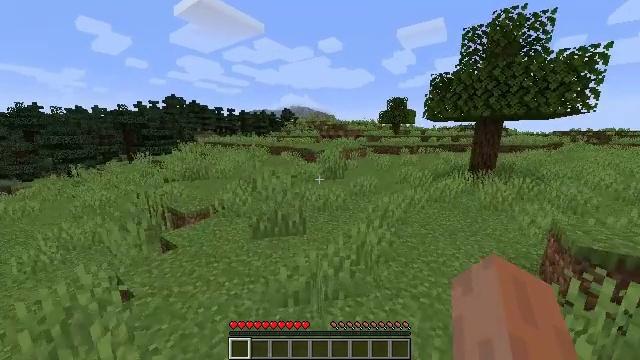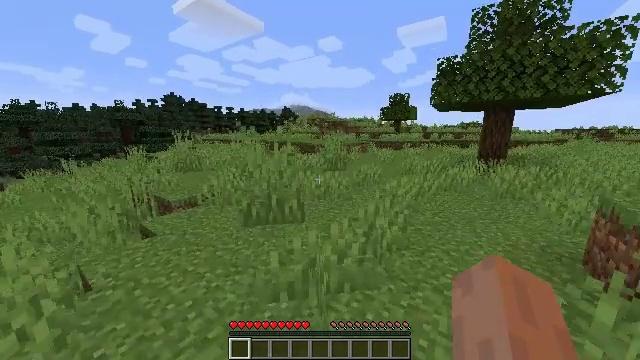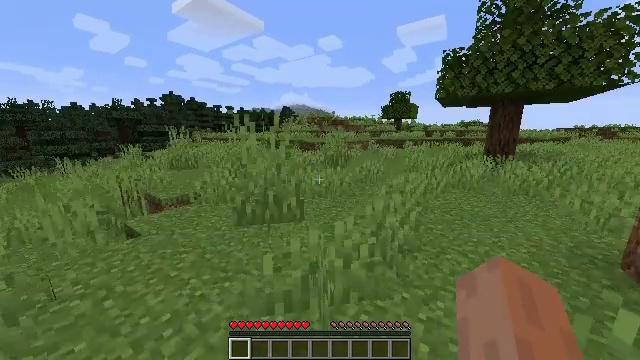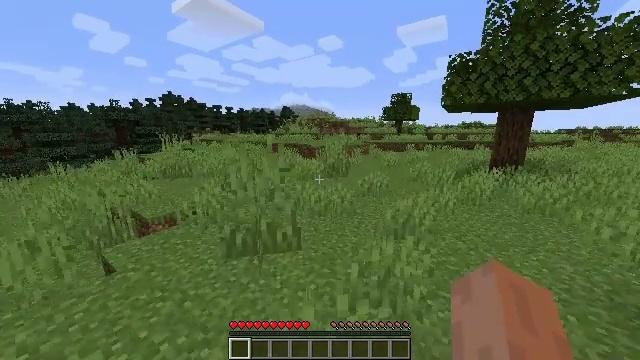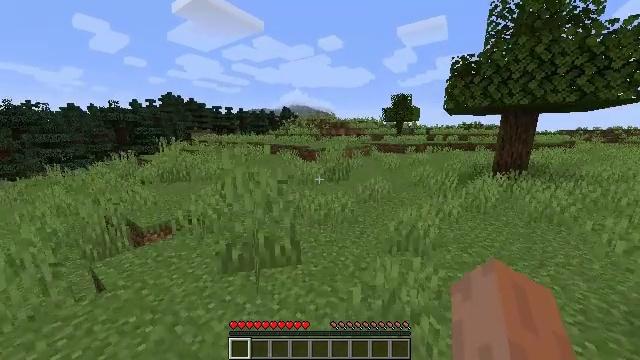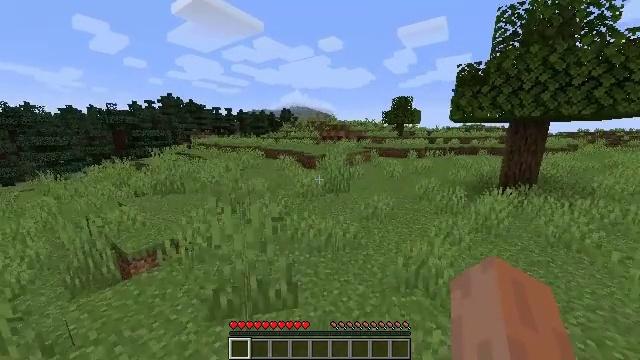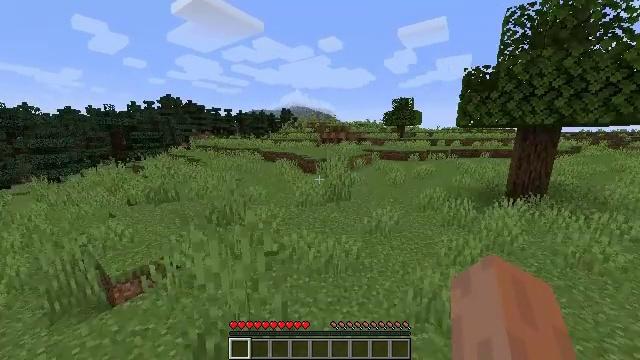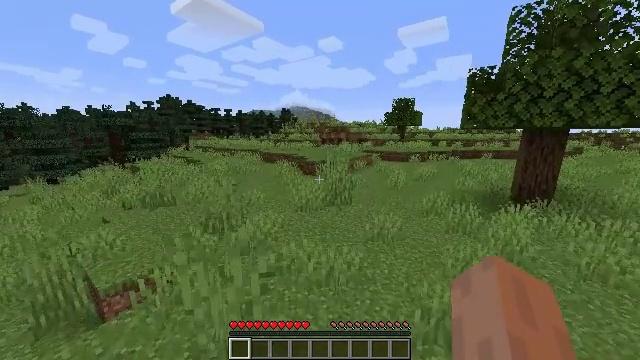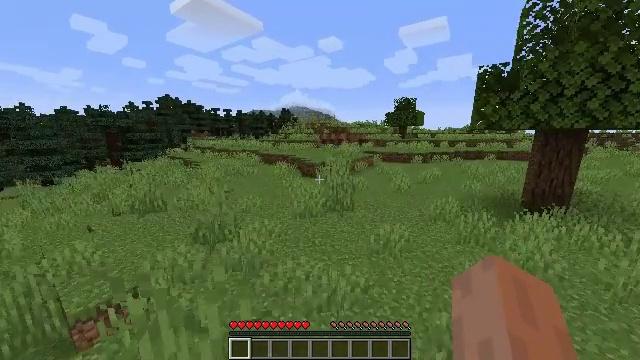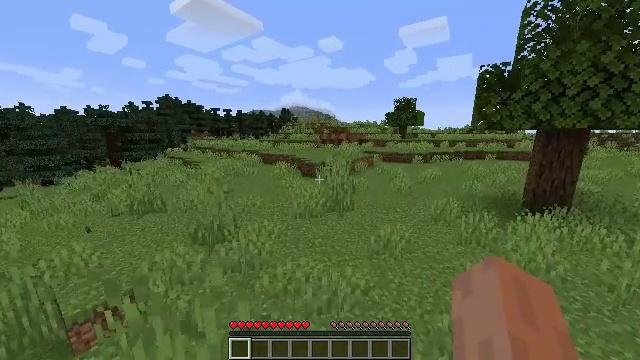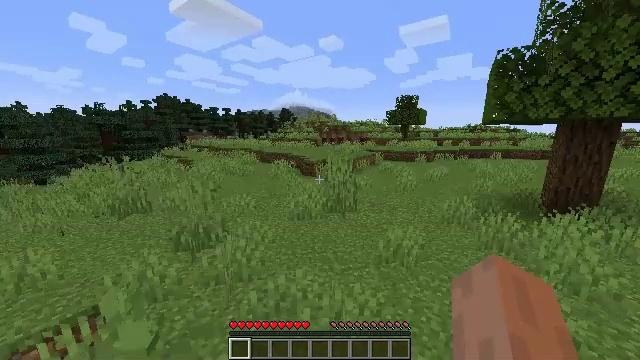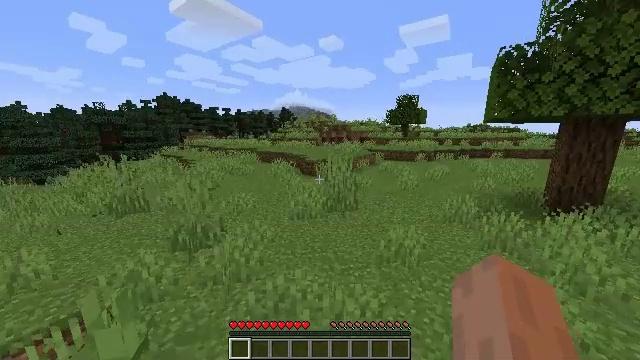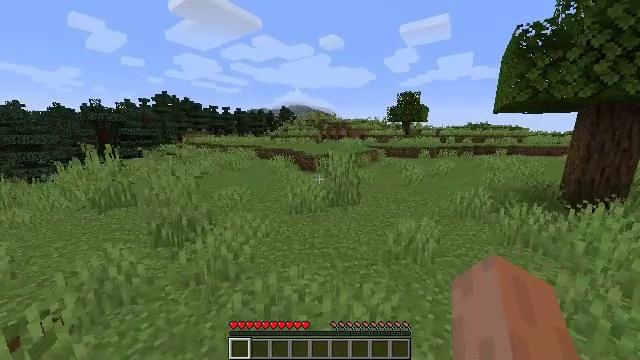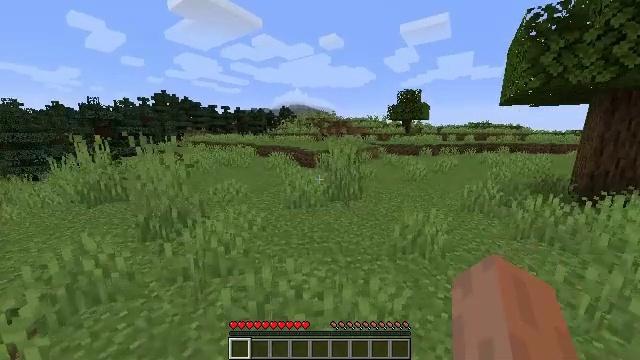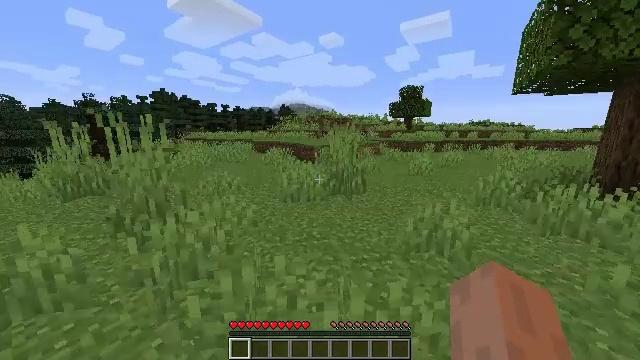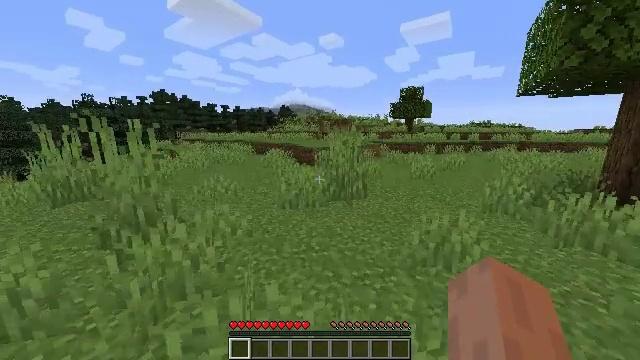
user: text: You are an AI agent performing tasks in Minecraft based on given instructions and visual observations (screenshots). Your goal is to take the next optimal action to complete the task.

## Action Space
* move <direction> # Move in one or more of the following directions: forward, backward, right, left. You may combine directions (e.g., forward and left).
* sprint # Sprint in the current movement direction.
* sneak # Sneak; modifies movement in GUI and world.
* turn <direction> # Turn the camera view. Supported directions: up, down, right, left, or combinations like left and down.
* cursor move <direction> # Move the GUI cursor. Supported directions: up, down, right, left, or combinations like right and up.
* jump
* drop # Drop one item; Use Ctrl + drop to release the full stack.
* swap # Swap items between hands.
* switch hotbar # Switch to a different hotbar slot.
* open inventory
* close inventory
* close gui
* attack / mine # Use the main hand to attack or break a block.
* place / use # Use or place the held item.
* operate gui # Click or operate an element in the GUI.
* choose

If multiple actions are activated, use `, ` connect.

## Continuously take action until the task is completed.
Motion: motion action
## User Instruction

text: Pick the peony from the grass.
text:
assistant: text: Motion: move forward, sprint, jump
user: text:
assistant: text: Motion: move forward, sprint, jump
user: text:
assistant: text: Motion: move forward, sprint, jump
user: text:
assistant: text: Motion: move forward, sprint, jump
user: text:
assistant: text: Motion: move forward, sprint, jump
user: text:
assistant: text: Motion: move forward, sprint, jump
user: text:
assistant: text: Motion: move forward, sprint, jump
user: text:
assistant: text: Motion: move forward, sprint, jump
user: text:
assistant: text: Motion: move forward, sprint, jump
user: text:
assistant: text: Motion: move forward, sprint, jump
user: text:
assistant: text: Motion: move forward, sprint, jump
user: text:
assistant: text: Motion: move forward, sprint, jump
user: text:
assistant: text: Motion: move forward, sprint, jump
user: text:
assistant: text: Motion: move forward, sprint, jump
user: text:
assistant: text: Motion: move forward, sprint, jump
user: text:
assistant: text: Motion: move forward, sprint, jump
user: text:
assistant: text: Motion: move forward, sprint, jump
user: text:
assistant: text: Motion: move forward, sprint, jump
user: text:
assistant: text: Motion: move forward, sprint, jump
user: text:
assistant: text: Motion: move forward, sprint, jump
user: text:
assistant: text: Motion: move forward, sprint, jump
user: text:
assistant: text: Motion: move forward, sprint, jump
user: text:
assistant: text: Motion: move forward, sprint, jump
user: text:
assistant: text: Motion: move forward, sprint, jump
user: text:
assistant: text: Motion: move forward, sprint, jump
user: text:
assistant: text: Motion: move forward, sprint, jump
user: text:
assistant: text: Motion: move forward, sprint, jump
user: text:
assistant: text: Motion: move forward, sprint, jump
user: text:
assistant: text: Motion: move forward, sprint, jump
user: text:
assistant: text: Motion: move forward, sprint, jump